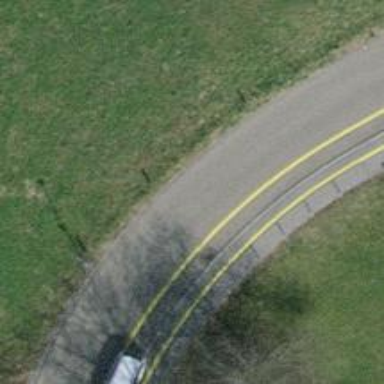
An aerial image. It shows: Asphalt service road with sidewalk on the left.